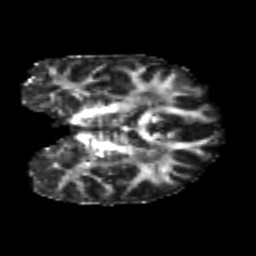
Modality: FA
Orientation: coronal
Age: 22
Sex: male
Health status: healthy
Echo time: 0.074 s